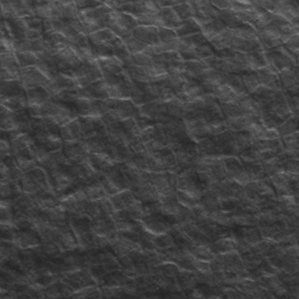
Label: frost